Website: home-depot
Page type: account-selection
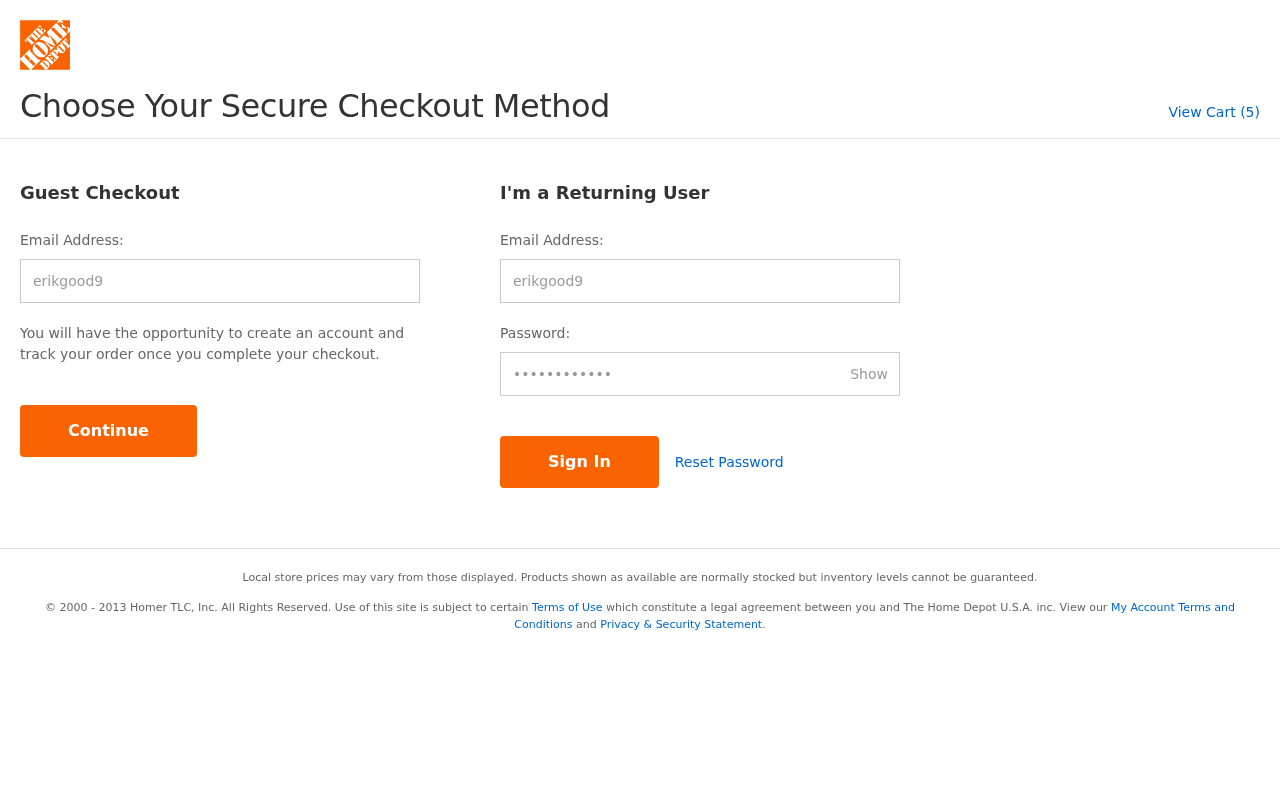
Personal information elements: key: PII_LOGIN_USERNAME
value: erikgood9
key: PII_LOGIN_USERNAME2
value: erikgood9
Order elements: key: ORDER_NUM_ITEMS
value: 5